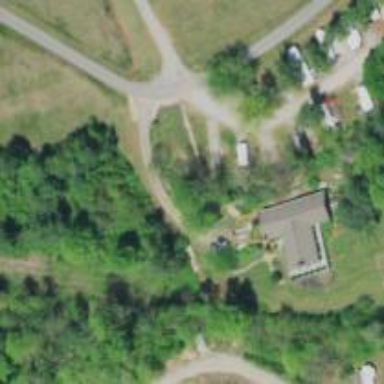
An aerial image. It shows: Driveway.